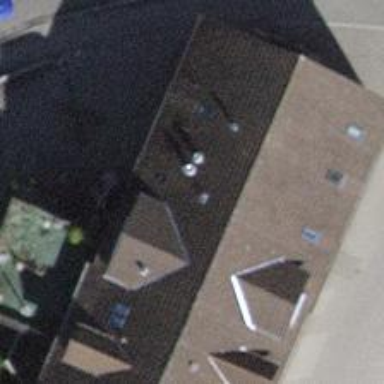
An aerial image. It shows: Restaurant.